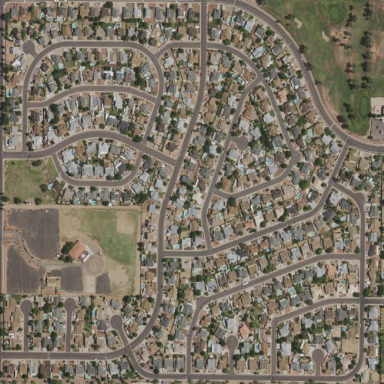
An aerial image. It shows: Residential area composed of single-family homes.